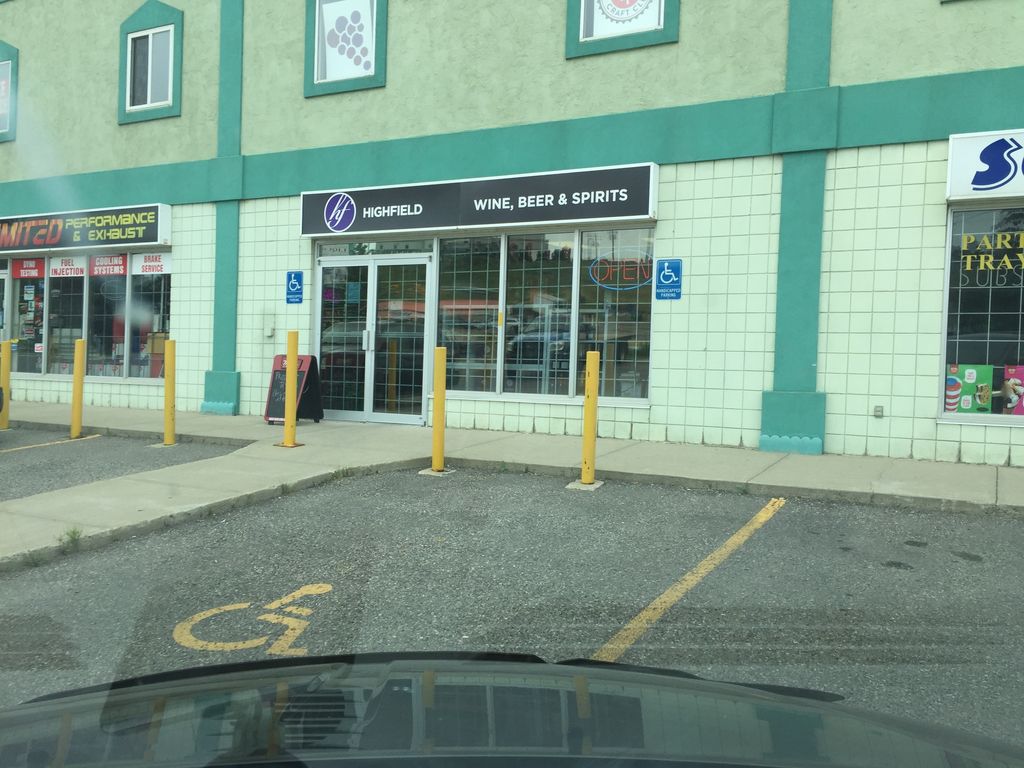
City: calgary